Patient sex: M
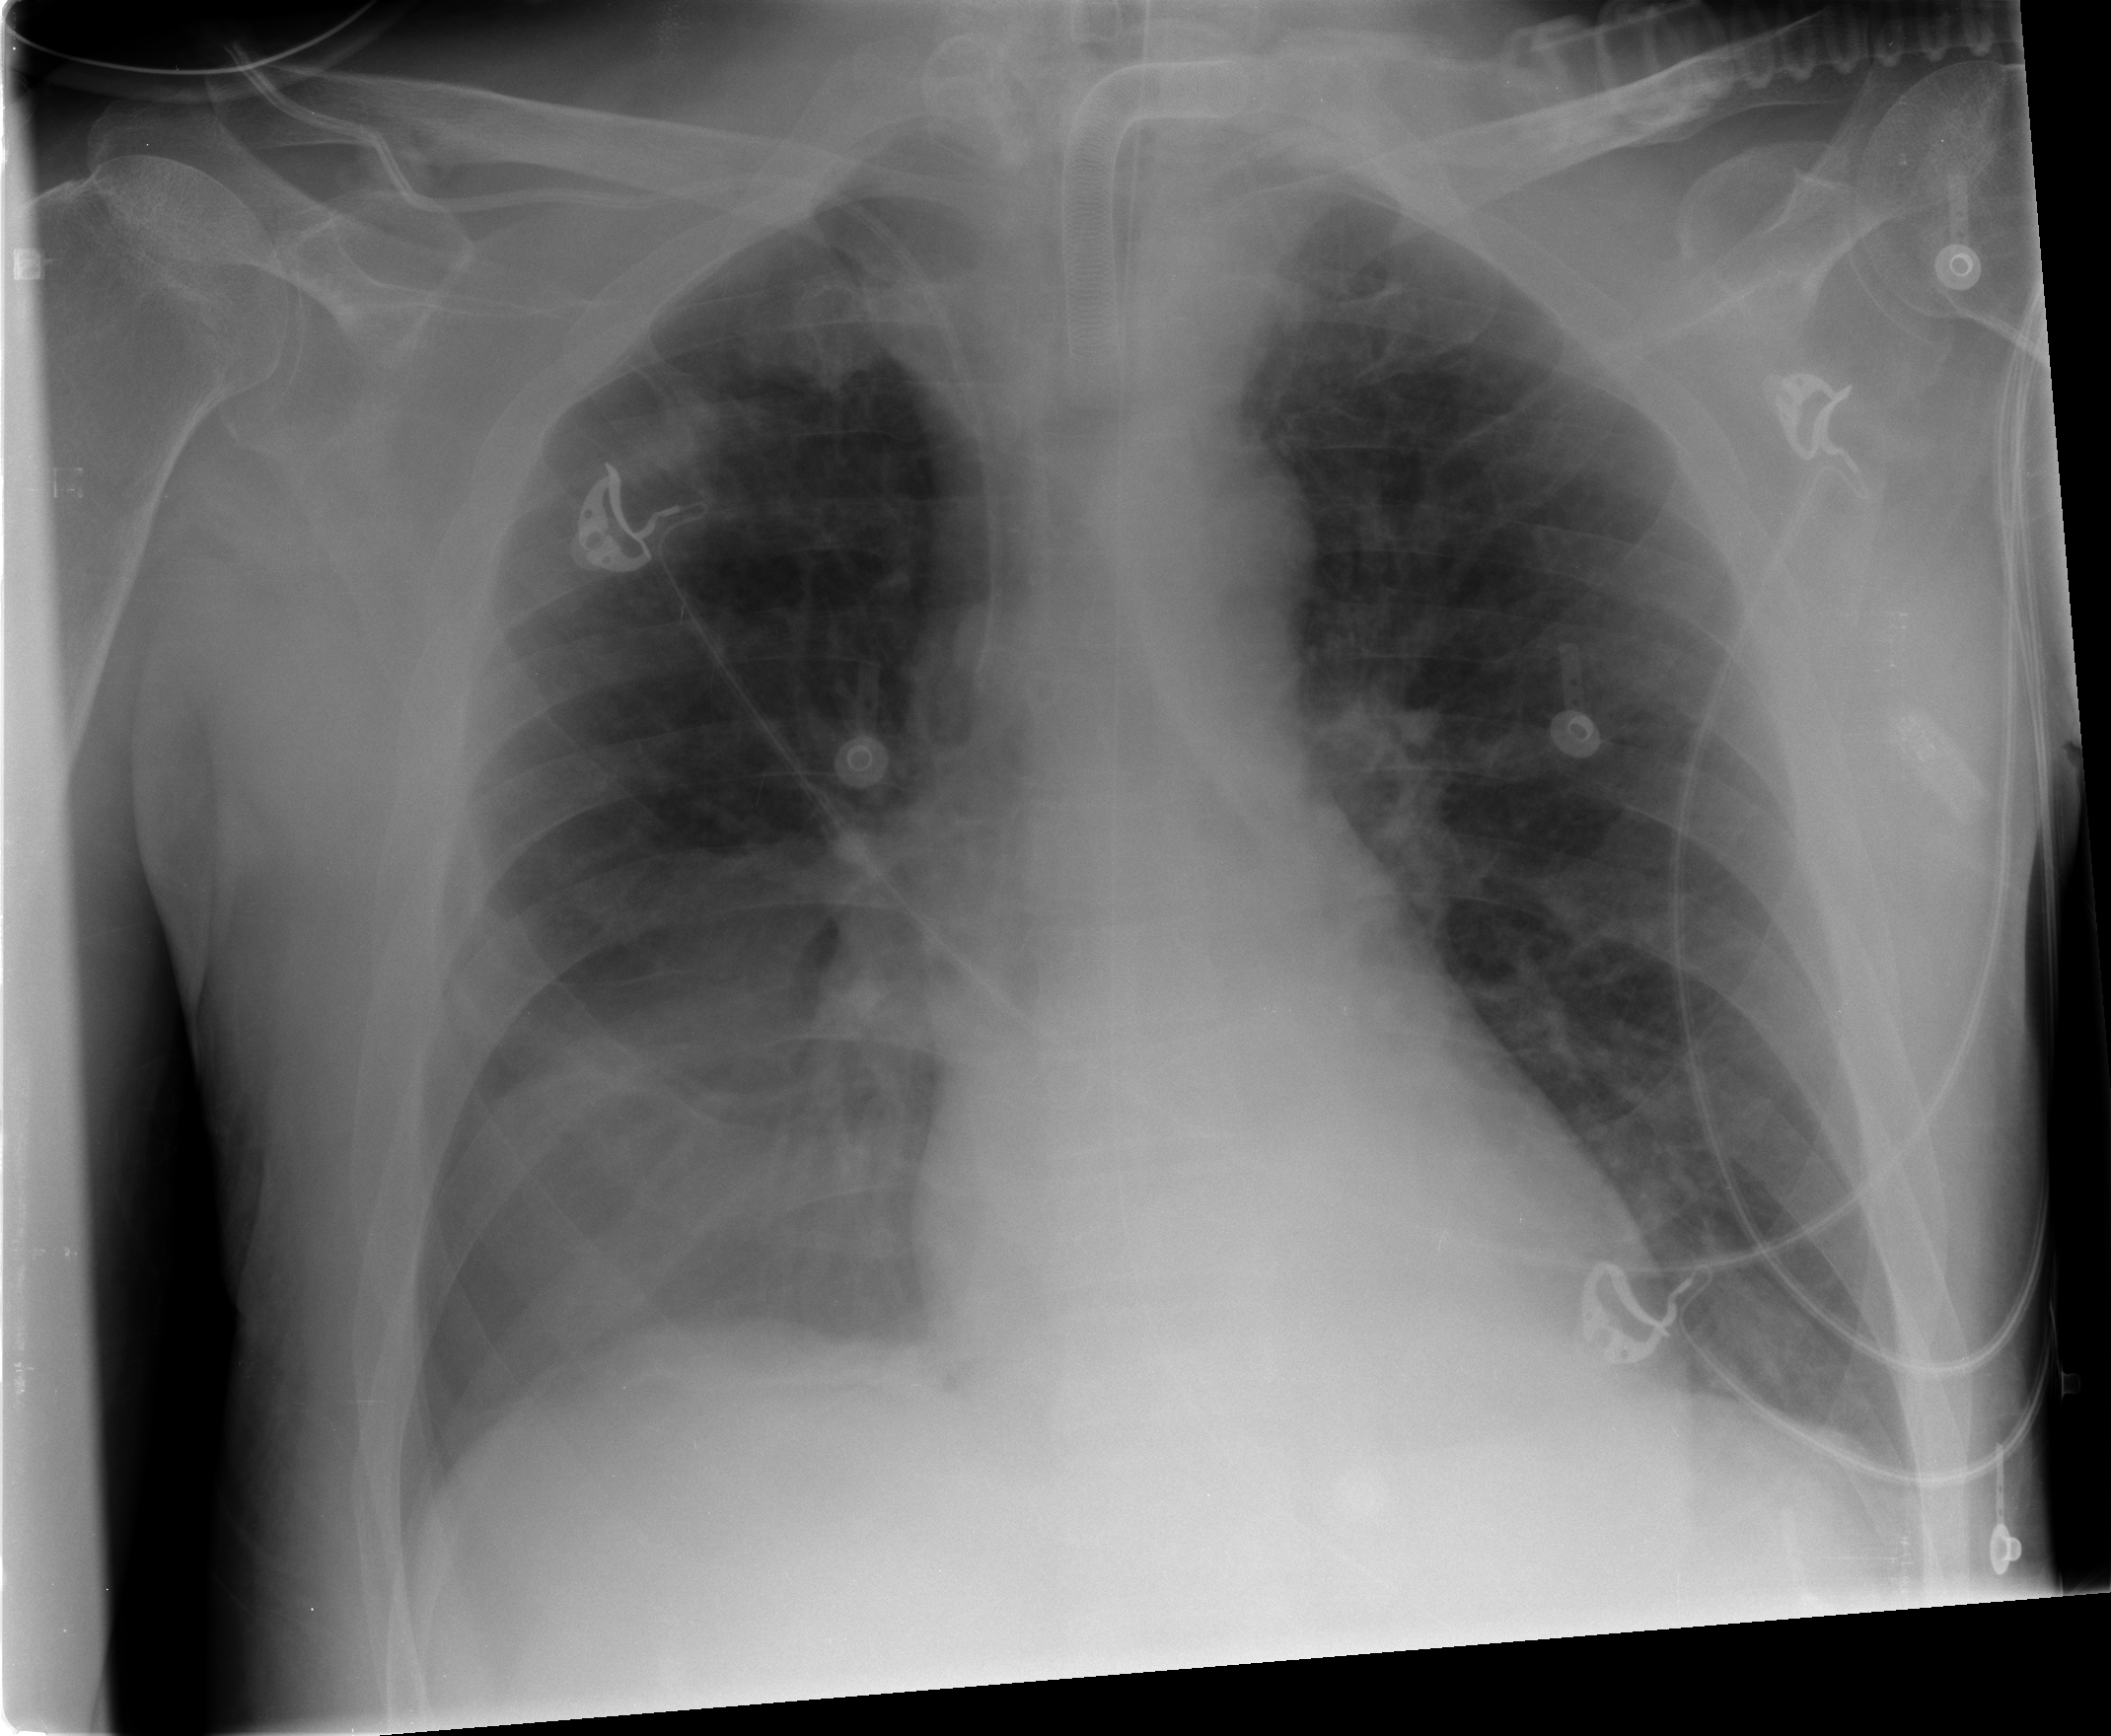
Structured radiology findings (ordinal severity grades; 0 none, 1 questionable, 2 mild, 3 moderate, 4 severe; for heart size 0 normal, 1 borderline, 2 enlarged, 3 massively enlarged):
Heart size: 0
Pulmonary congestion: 0
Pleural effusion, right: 1
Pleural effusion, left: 1
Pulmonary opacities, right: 1
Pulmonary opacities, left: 0
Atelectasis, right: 0
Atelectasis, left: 0